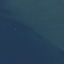
Land use / land cover: SeaLake